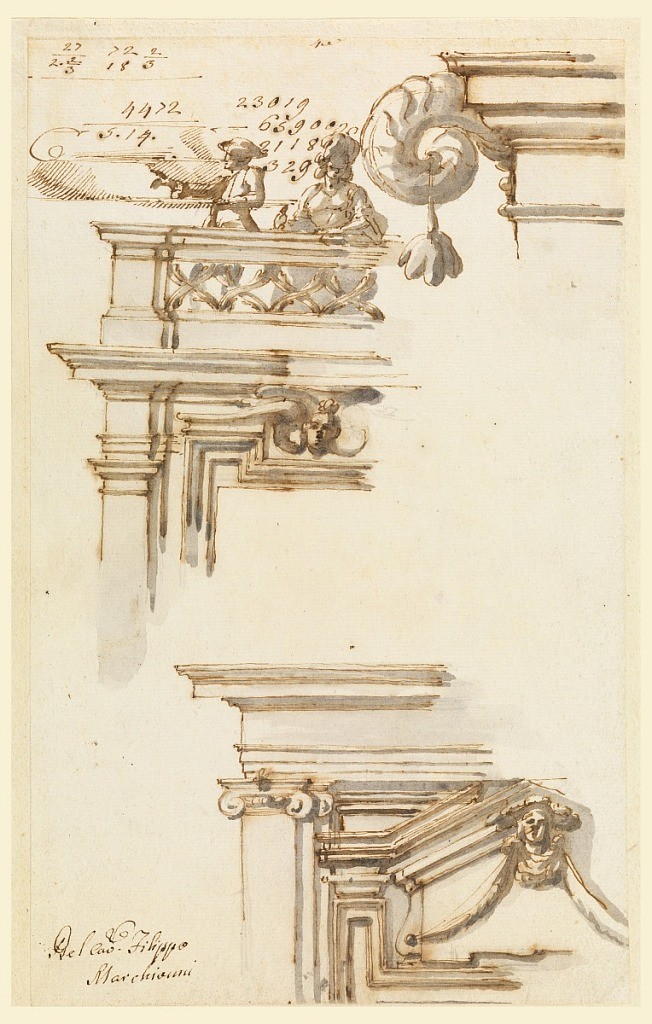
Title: Two Doorcases
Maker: Carlo Marchionni, Italian, 1702–1786
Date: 1750–75
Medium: Graphite, pen and black ink, brush and gray watercolor on laid paper
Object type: Drawing
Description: In the upper right corner is the left part of an entablature with a parapet from which a ram horn springs, with a blossom hanging like a tassel from its point. At left is the upper left part of a door frame. Above the entablature is a parapet behind which a woman and man stand. Below, at right is the upper left part of a door frame with the entablature above it. The door has an over door with a triangular pediment, with a head and festoons in front. In the upper left corner are accounts.